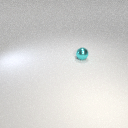
small cyan metal sphere